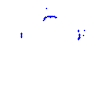
Particle: proton